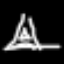
Label: The Eiffel Tower